Field crop: maize
Growth stage: 1
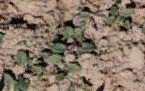
Species: convolvulus